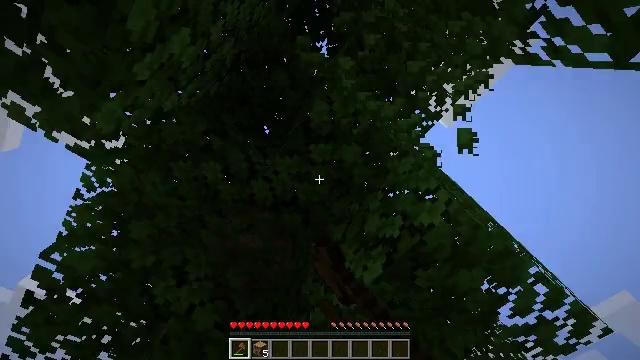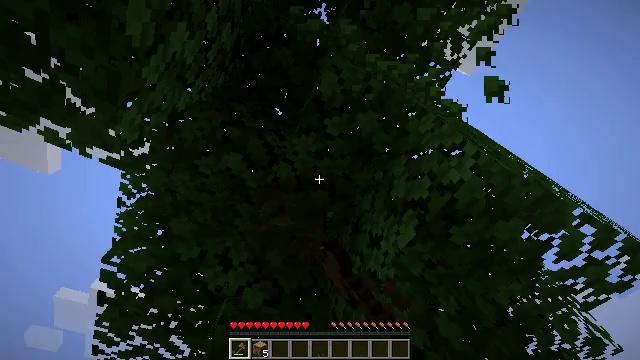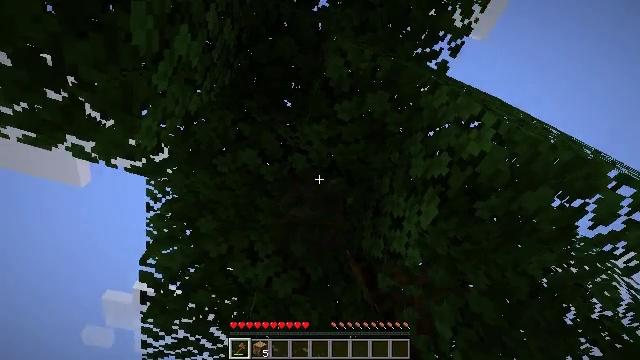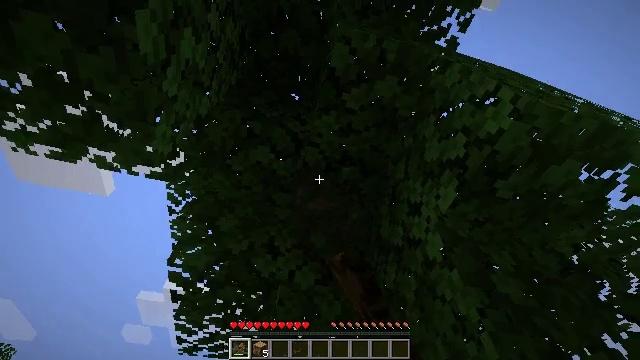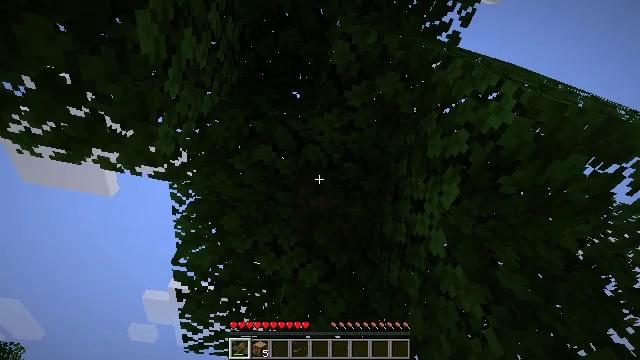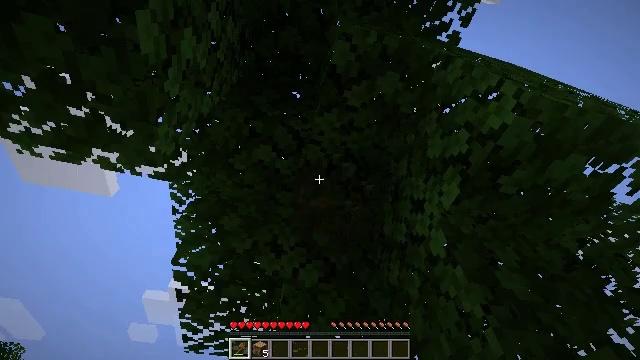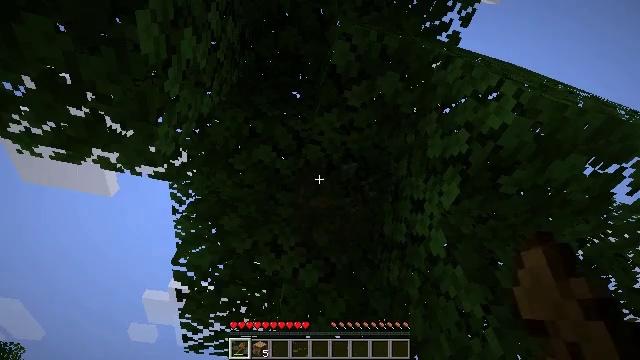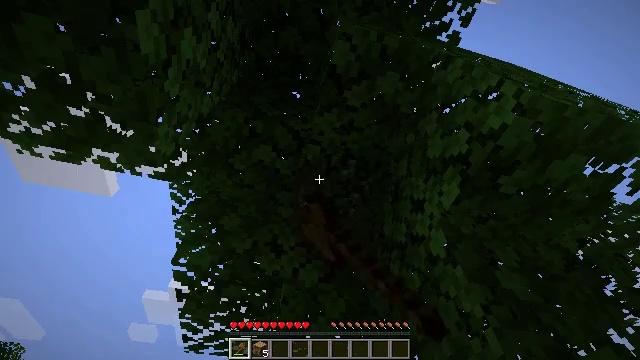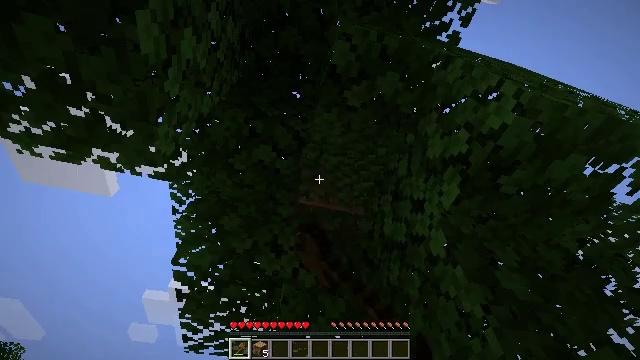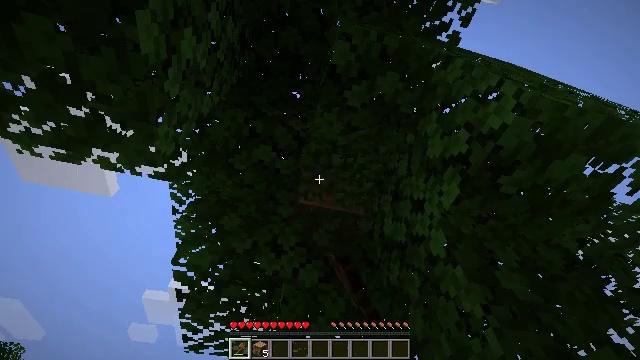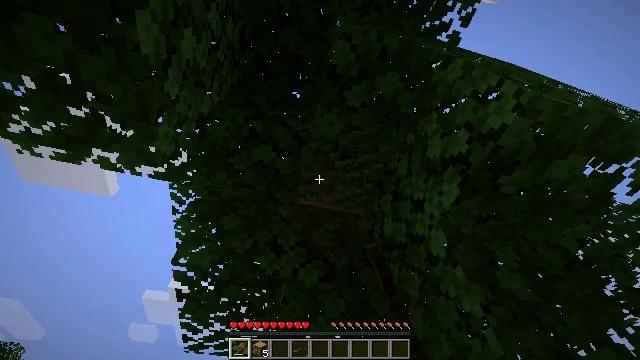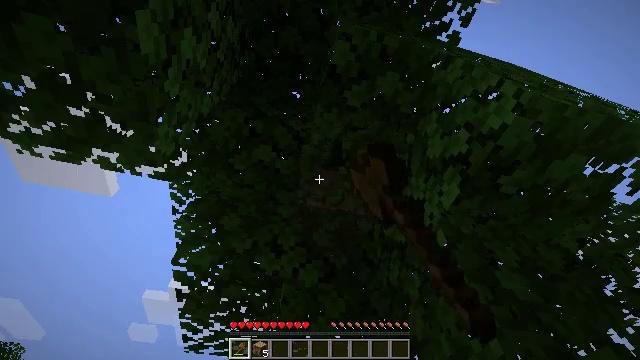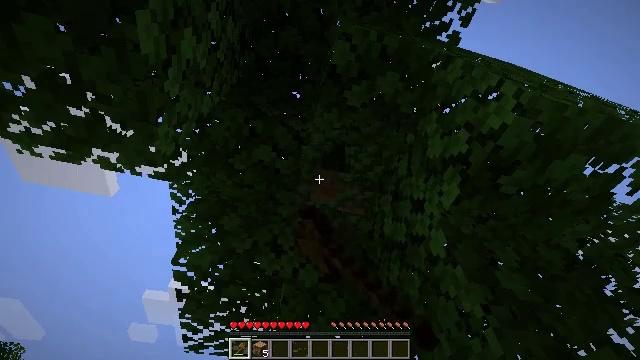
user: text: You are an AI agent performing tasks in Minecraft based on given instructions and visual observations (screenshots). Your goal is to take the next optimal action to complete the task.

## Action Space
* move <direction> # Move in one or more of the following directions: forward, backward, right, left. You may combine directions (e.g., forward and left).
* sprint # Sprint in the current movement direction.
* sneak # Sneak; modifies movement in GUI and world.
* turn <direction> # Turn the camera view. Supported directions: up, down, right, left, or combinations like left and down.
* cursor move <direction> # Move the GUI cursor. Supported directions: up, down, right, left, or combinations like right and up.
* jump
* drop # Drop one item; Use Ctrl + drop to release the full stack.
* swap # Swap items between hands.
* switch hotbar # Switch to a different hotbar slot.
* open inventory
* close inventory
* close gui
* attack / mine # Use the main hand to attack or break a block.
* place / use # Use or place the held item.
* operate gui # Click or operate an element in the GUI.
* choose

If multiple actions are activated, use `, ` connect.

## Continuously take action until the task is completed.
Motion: motion action
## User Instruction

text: Trim the tree by mining oak leaves.
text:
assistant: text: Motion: turn left and down, attack / mine
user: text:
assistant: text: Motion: turn left and down, attack / mine
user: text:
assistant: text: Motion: turn left and down, attack / mine
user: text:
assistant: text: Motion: attack / mine
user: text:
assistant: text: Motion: attack / mine
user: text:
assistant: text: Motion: attack / mine
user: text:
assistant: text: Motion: attack / mine
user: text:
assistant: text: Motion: attack / mine
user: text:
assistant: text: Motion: attack / mine
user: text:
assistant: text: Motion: attack / mine
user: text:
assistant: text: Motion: attack / mine
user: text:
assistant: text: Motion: attack / mine
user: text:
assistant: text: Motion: attack / mine